Question: Hello I am new coding at vue.js, sorry if I can't explain myself as clearly.
I have problem with 'v-for':
'''
<img :src="i.images.480w_still.url" />
'''
I'm using Giphy api to search gifs and I get a response of so many images. I want to use the resized as 480w version and list them all, but when I get this response 'data.data', I can't use the '480w_still' object:
'''
.then((res) => {
this.list = res.data.data;
console.log(this.list);})'
'''
The console representation of the object:

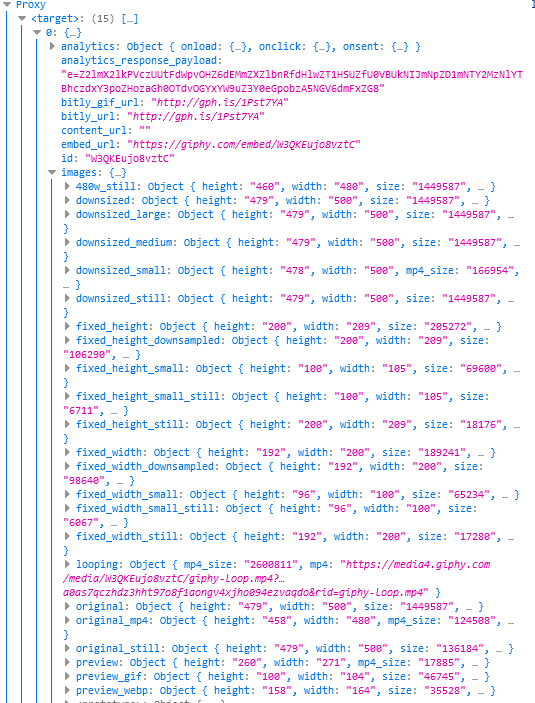
Answer: In JavaScript, variable names can't begin with a number. Object properties can, but in that case you can't use dot notation to access them. So that means you'll have to use bracket notation to access this property '480w_still':
'''
<img :src="i.images['480w_still'].url" />
'''
Bracket notation allows you to access property names that wouldn't be valid variable names.